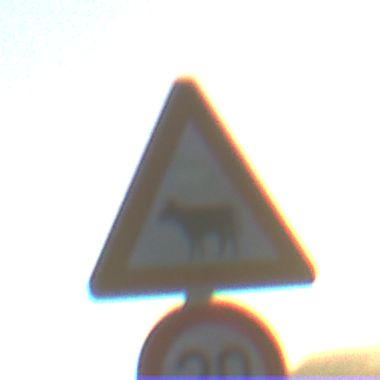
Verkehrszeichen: ViehtriebRechts
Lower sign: Geschwindigkeit20
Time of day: SunriseSunset
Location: Outdoor (RoadRail)
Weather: Clear
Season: NotSpecified
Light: Natural